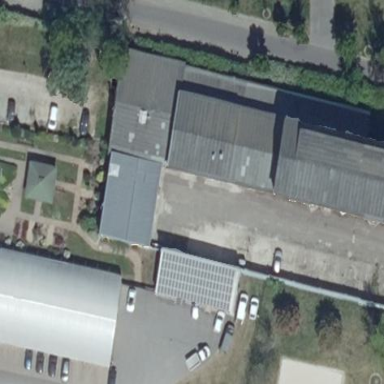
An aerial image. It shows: Emergency service building.